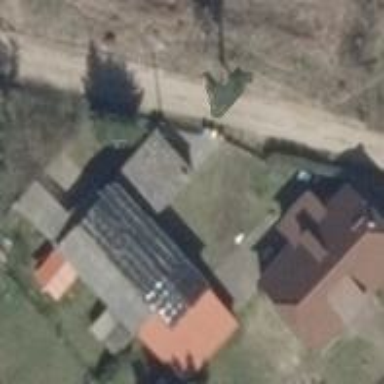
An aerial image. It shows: Simple house.